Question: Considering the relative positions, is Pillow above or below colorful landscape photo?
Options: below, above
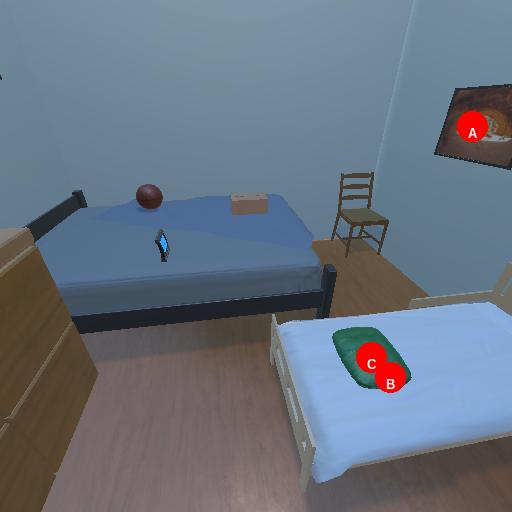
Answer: below